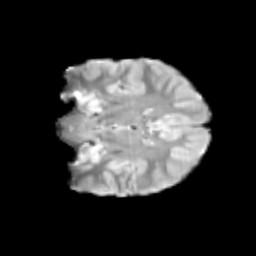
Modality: T2w
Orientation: coronal
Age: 12
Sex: female
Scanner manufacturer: siemens
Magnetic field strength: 3 T
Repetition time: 3.8 s
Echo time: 0.07 s